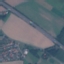
Land use / land cover class: Highway